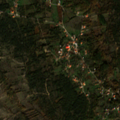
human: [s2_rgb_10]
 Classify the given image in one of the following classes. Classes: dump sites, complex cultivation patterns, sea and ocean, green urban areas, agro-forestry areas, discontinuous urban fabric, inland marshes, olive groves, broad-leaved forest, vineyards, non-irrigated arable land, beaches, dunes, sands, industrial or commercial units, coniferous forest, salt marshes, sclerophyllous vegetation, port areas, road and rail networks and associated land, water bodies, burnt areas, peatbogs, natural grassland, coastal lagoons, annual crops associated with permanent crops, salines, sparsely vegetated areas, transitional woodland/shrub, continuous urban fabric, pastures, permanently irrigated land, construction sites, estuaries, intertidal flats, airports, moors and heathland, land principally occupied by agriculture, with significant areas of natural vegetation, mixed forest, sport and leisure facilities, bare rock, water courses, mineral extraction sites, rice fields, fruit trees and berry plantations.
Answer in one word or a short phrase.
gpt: olive groves, land principally occupied by agriculture, with significant areas of natural vegetation, broad-leaved forest, natural grassland, transitional woodland/shrub